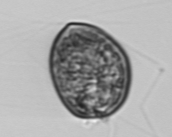
Label: Prorocentrum